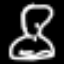
Label: hourglass